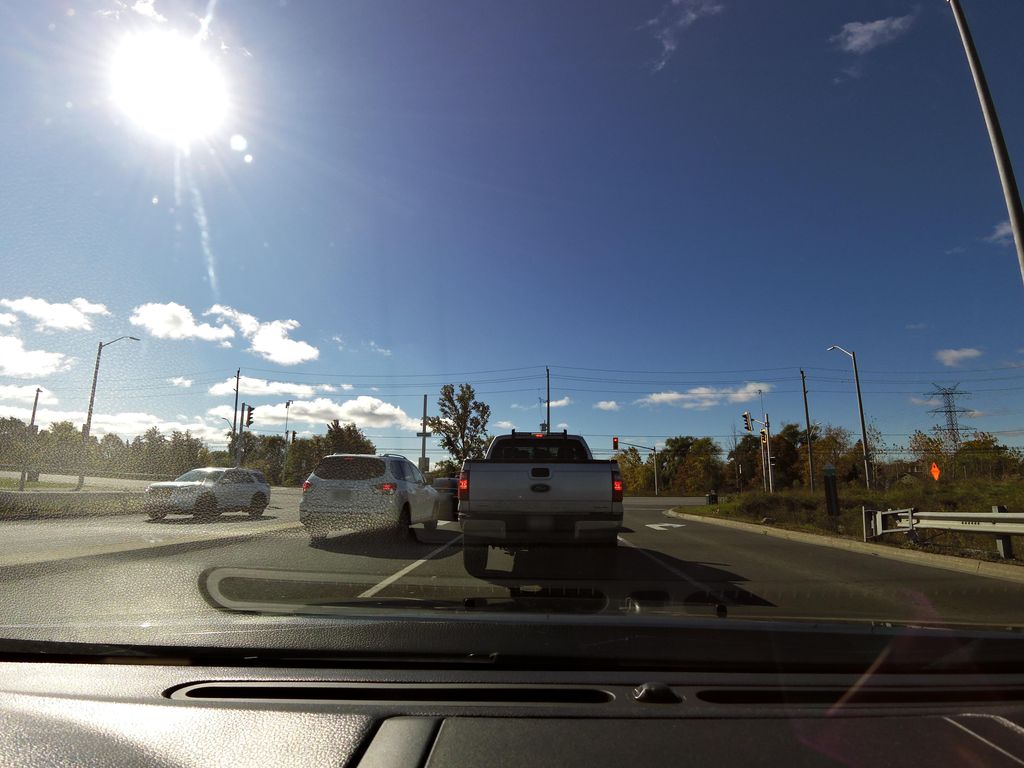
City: hamilton